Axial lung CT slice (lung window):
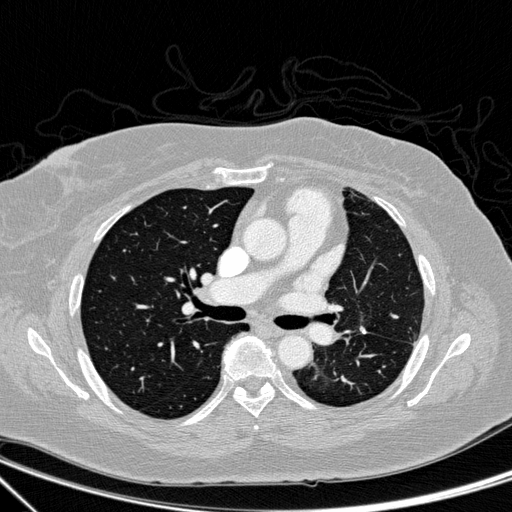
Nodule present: no